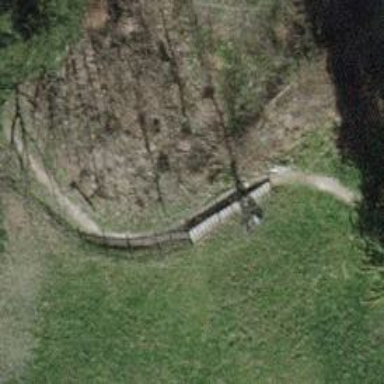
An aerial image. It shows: Road with steps.